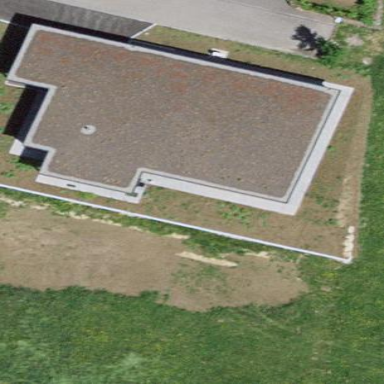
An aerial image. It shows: Detached building.